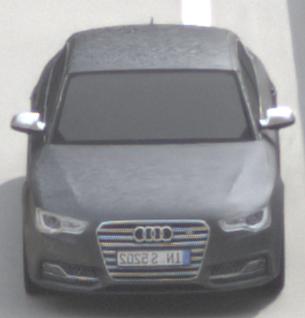
Make: Audi
Model: S5
Detailed model: F5
Model produced from: 2016
Model produced until: 2019
Doors: 2
Color: gray
Road condition: dry road
Daytime: morning or afternoon
Contrast: low contrast